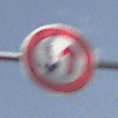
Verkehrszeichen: VorrangDesGegenverkehrs
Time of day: MorningAfternoon
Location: Outdoor (Nature)
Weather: PartlyCloudy
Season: NotSpecified
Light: Natural